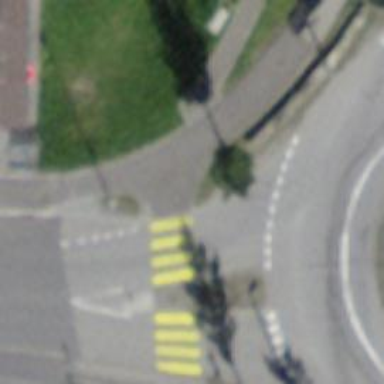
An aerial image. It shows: Tertiary road with separate sidewalks.